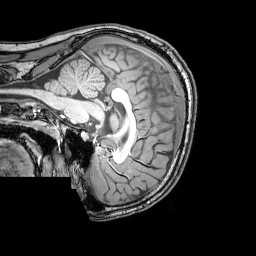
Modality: T1w
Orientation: sagittal
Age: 24
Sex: male
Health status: healthy
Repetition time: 0.081 s
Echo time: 0.037 s